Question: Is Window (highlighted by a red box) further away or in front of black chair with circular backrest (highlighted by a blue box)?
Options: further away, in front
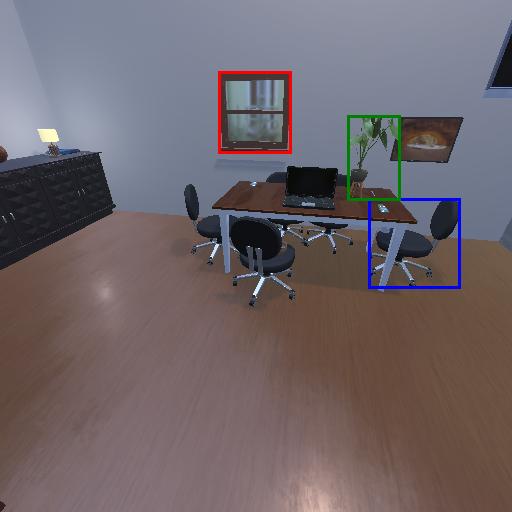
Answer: further away